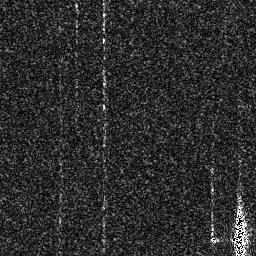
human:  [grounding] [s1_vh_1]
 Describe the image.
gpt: In the satellite image, there is  <ref>1 medium ship </ref> <box>[[88, 79, 97, 99, 0]]</box> located at bottom right.